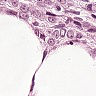
Metastatic tissue present: yes